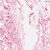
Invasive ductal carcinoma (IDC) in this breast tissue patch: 0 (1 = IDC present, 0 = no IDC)